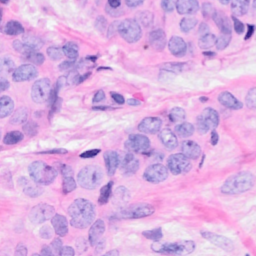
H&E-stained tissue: Breast